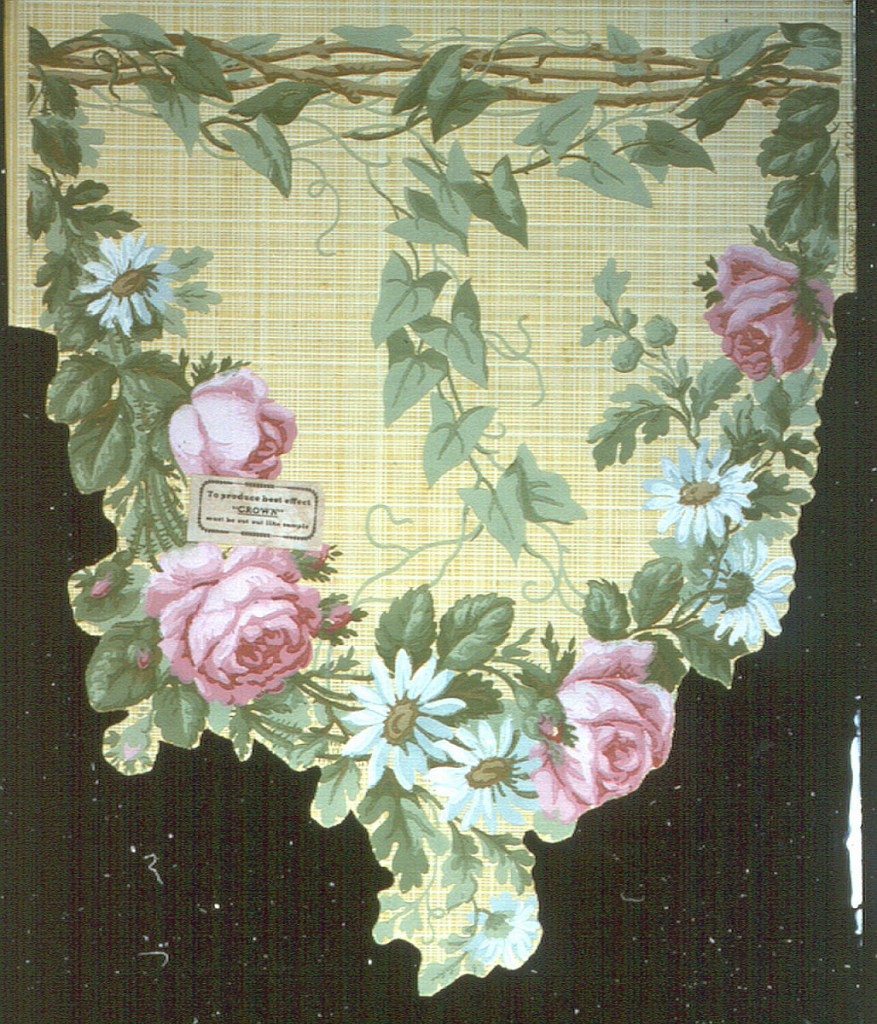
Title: Frieze
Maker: Gledhill Wall Paper Co., New York, New York, founded 1900
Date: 1906–1907
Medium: Machine-printed paper
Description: Crown frieze containing floral arch of roses and daisies intertwined with foliage and grape vine. A background of crisscross fine lines. Printed in shades of red, green, beige, brown, white and yellow.